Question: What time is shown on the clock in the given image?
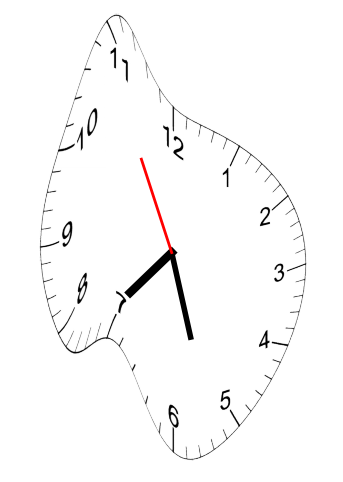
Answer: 07:26:55